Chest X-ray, PA view. Patient: 66 years old, sex M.
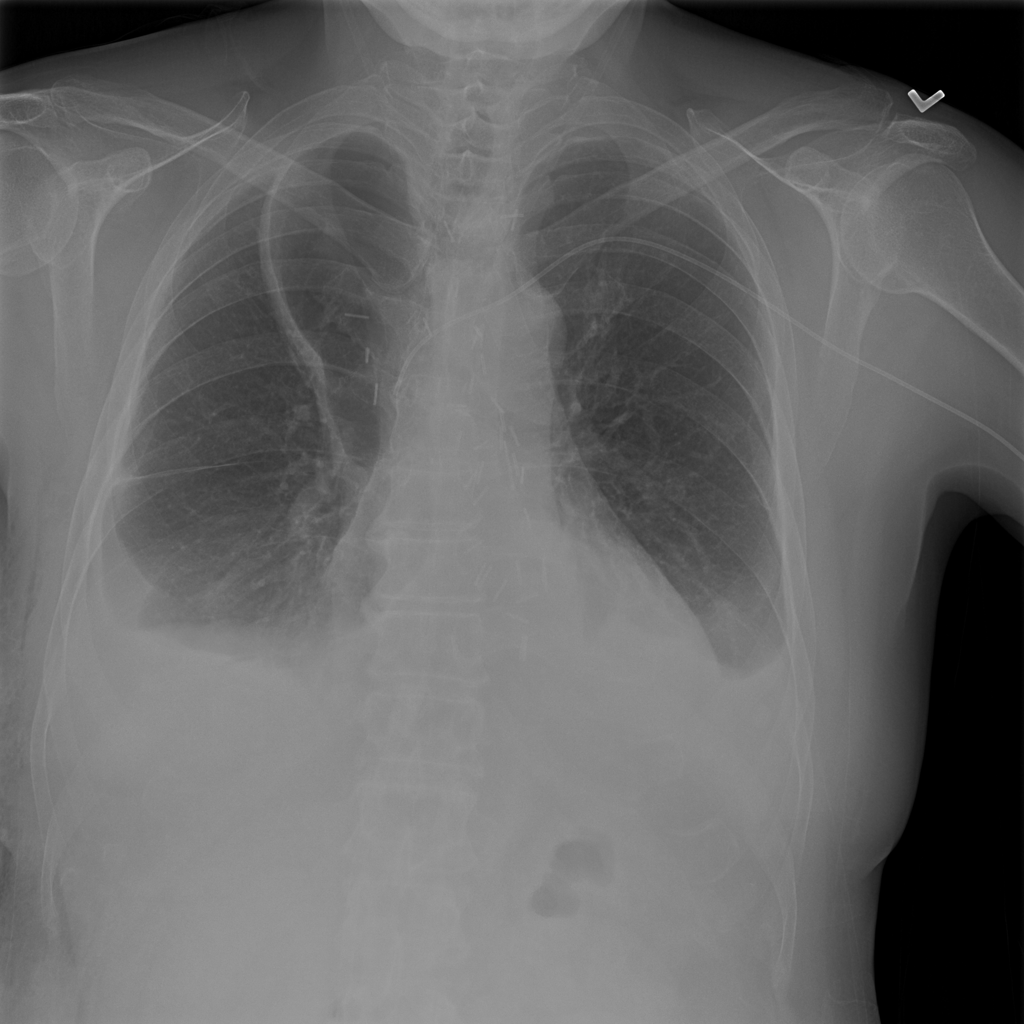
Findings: No Finding